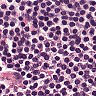
Metastatic tissue present: no